Question: I have 2 columns like so.
I want the result to be dog 6 only in PHP programming language. the following code gives me both as each grouped and i want dog only to appear in a page dynamically when the browser visit the page not by typing it this way "WHERE word = 'dog' " in the php mysql code.
'''
<?php
$res=mysqli_query($mysqli,"SELECT DISTINCT word, SUM(amount) as sum FROM action WHERE clients_id=".$_SESSION['id']." GROUP BY word");
?>
'''

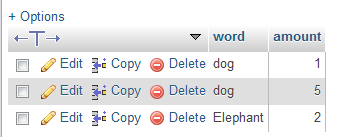
Answer: First, you need to learn to use parameters.
Second, I think your query should be doing what you want -- although inelegantly -- so my suspicion is that the two "dogs" are not the same.
The most common problem would be trailing or leading spaces. Try this:
'''
SELECT trim(a.word) as word, SUM(a.amount) as sum
FROM action a
WHERE a.clients_id = ?
GROUP BY trim(a.word);
'''
The '?' is a placeholder for the client id parameter.
There can be other issues with two words that look similar, so this might not fix the problem.